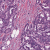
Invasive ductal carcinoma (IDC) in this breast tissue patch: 1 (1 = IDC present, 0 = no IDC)